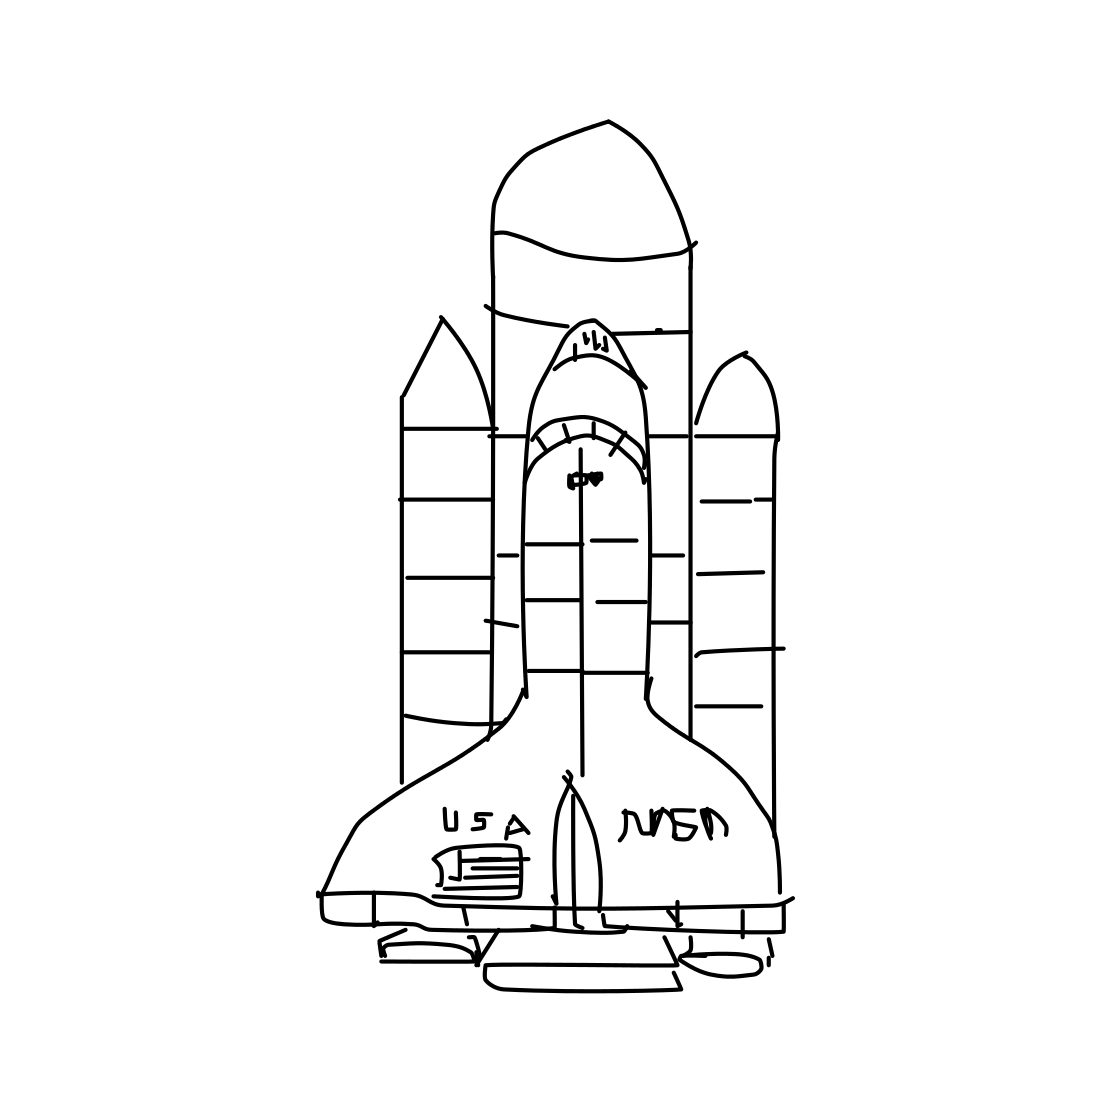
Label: space shuttle